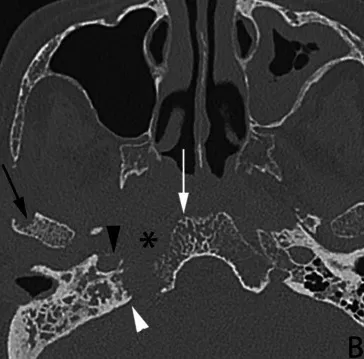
Bone algorithm. Windows. . Diffuse heterogeneously enhancing soft tissue with ill-defined margins is detected at the right temporomandibular joint, masticator, parapharyngeal, prevertebral spaces, and right nasopharynx, with suspicious encroachment upon the right jugular fossa. There is some suggestion of hypodensity within the right preclival region (asterisk in A), possibly due to early liquefaction. A discrete rim-enhancing ovoid lesion with fluid attenuation content centrally at the region of the right masseter indicates an abscess (white arrow in A). Superiorly, the extension of the said soft tissue enhancement is identified at the right foramen lacerum, with an erosion of the adjacent right carotid canal (black arrowhead in B), and cortical destruction at the right aspect of adjacent basisphenoid (black arrowheads in A). Bone algorithm CT displays lytic change within the right aspect of the basisphenoid marrow (white arrow in B), as well as erosion at the right jugular fossa (white arrowhead in B), occipital condyle, and hypoglossal canal (not shown). Note the eroded right petrous apex (asterisk in B, compared to the normal left counterpart). The rest of the right sigmoid sinus opacified unremarkably.
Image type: radiology (ct)